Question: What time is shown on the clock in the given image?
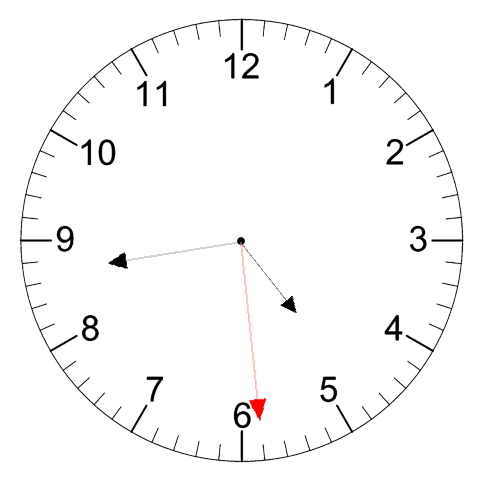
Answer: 04:43:29